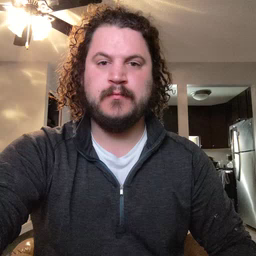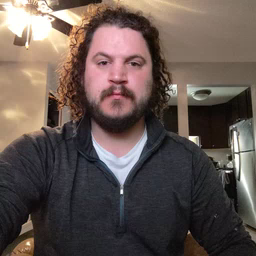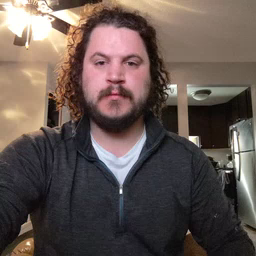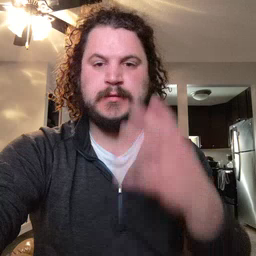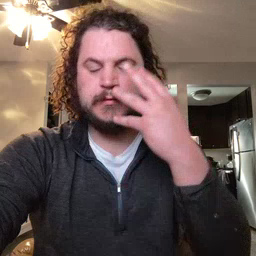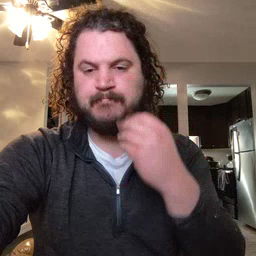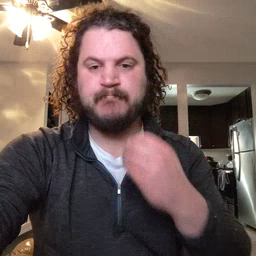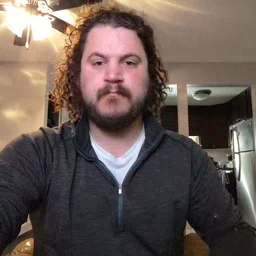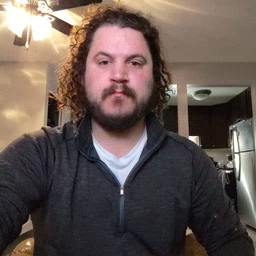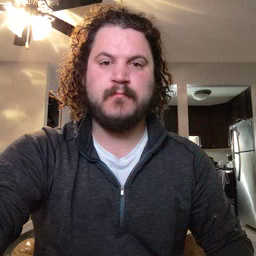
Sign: sleep